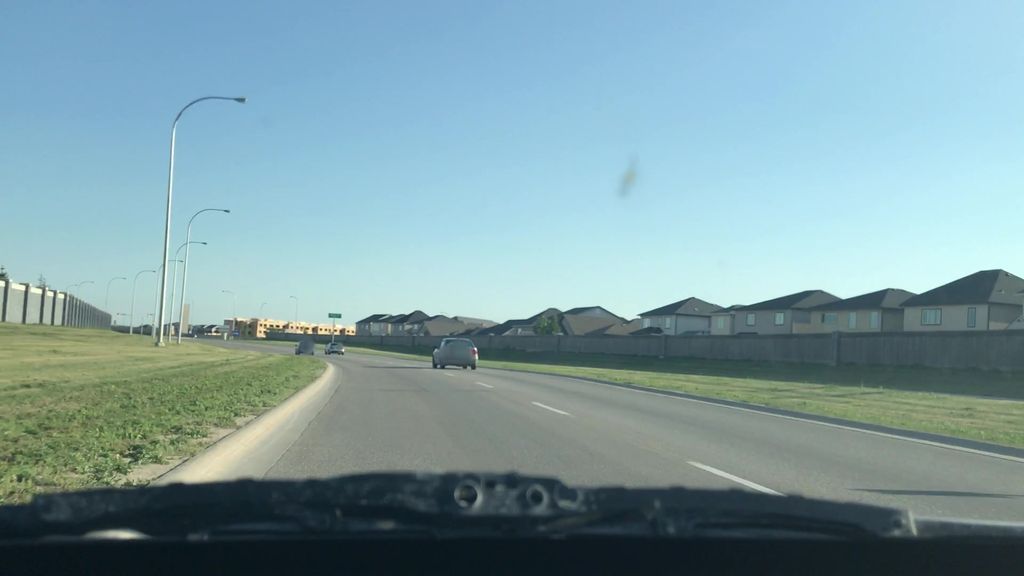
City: winnipeg